Interaction volume radius: 5 \u00c5
Interaction volume height: 45 \u00c5
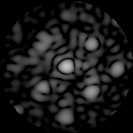
Disorder parameter: 0.3385